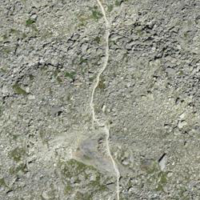
EUNIS habitat code: 26
Species observed at this site:
Sempervivum montanum